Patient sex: F
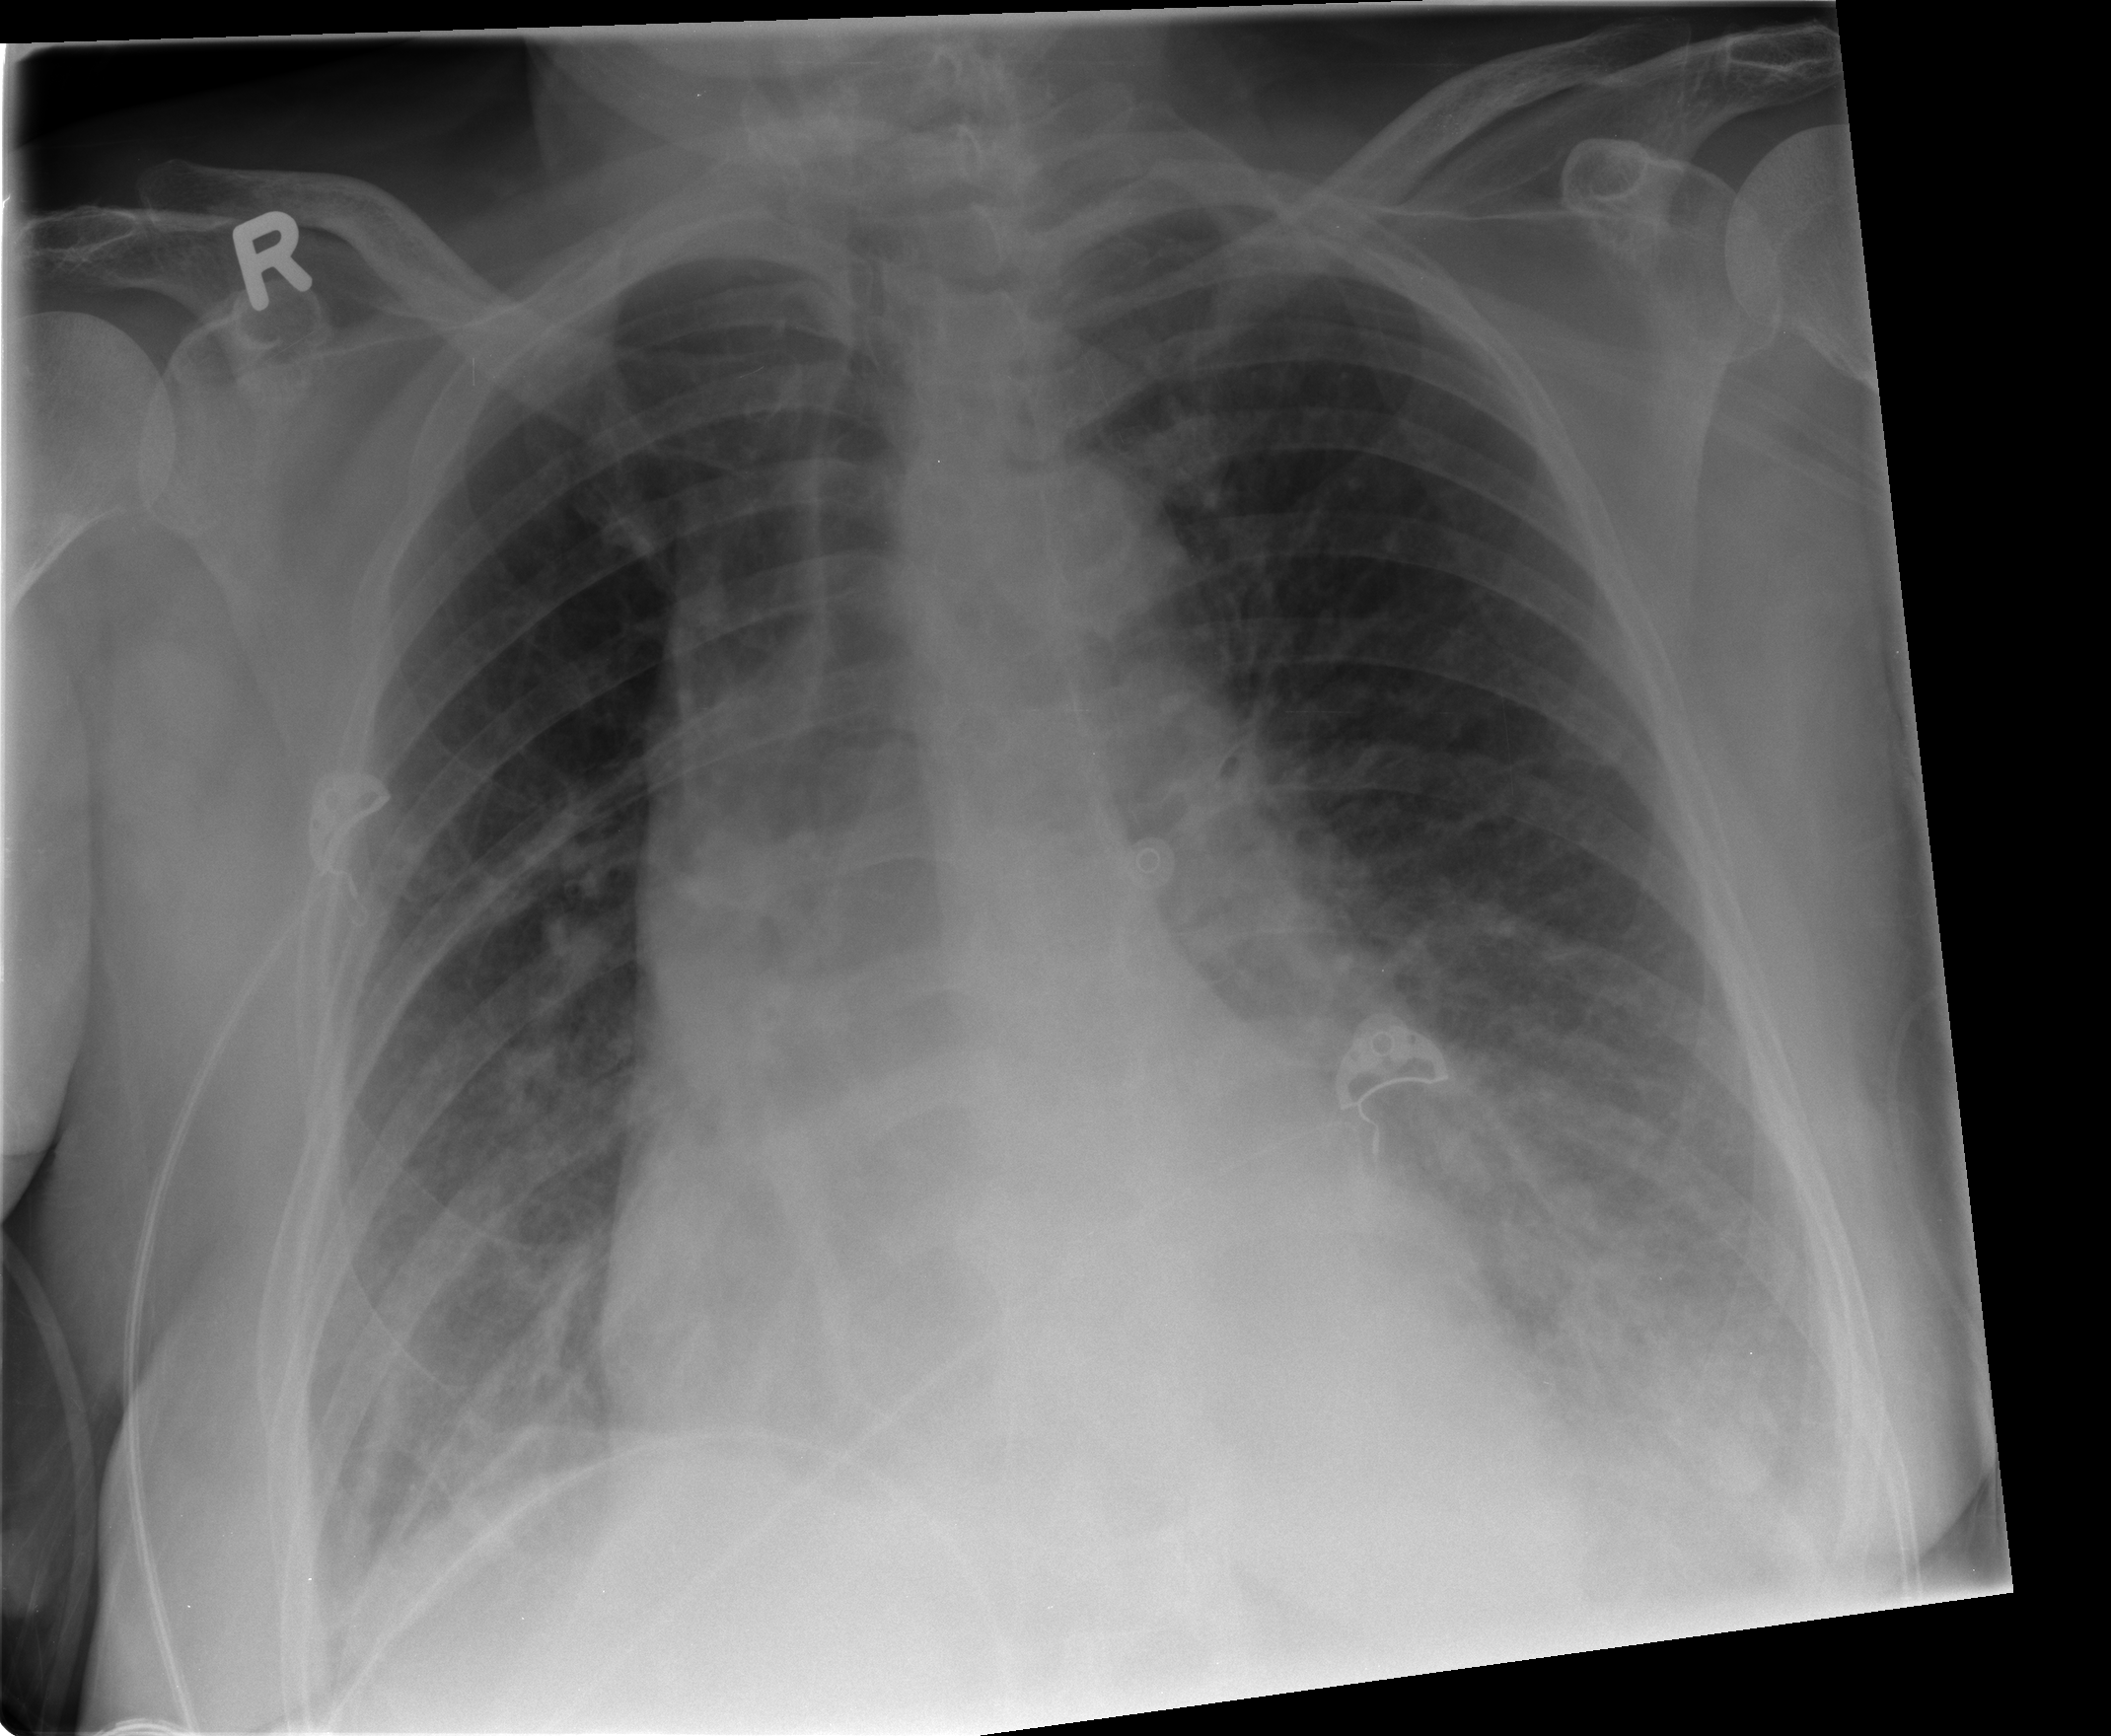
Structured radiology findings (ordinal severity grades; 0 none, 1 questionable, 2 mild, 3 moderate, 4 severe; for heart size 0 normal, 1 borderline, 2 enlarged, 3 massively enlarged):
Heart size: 2
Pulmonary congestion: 2
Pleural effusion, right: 2
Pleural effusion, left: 3
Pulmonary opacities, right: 0
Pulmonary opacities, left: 0
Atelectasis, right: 2
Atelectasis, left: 2